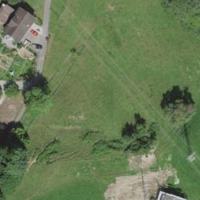
EUNIS habitat code: 24
Species observed at this site:
Vicia sepium